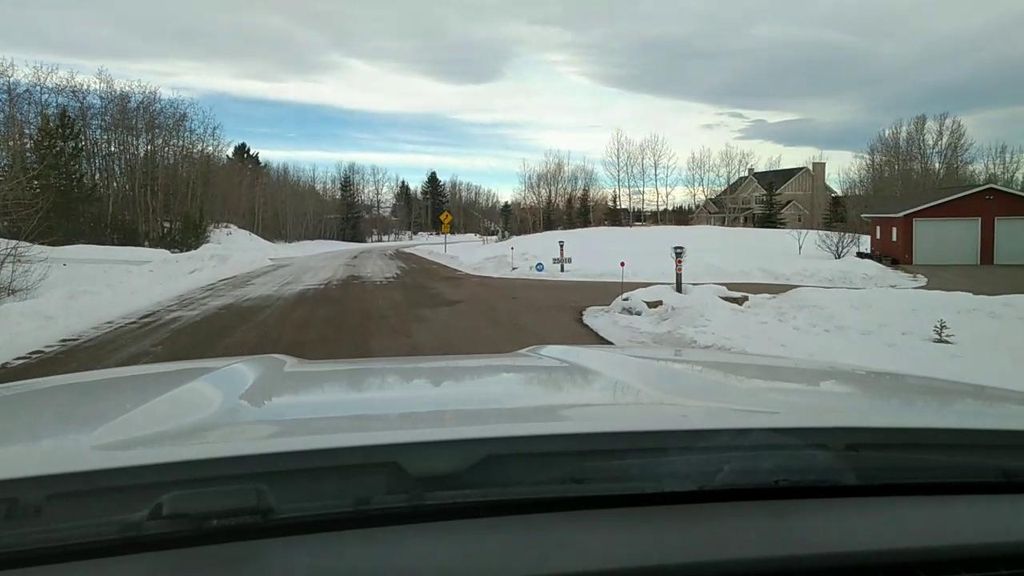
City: calgary